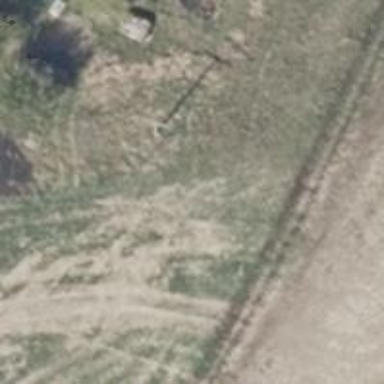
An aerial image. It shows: Power pole.